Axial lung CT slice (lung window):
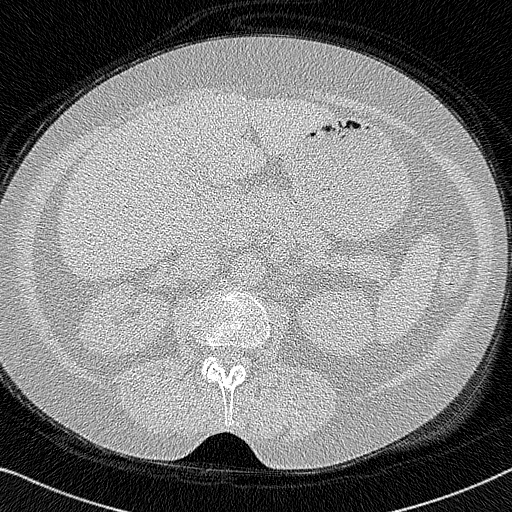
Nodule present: no